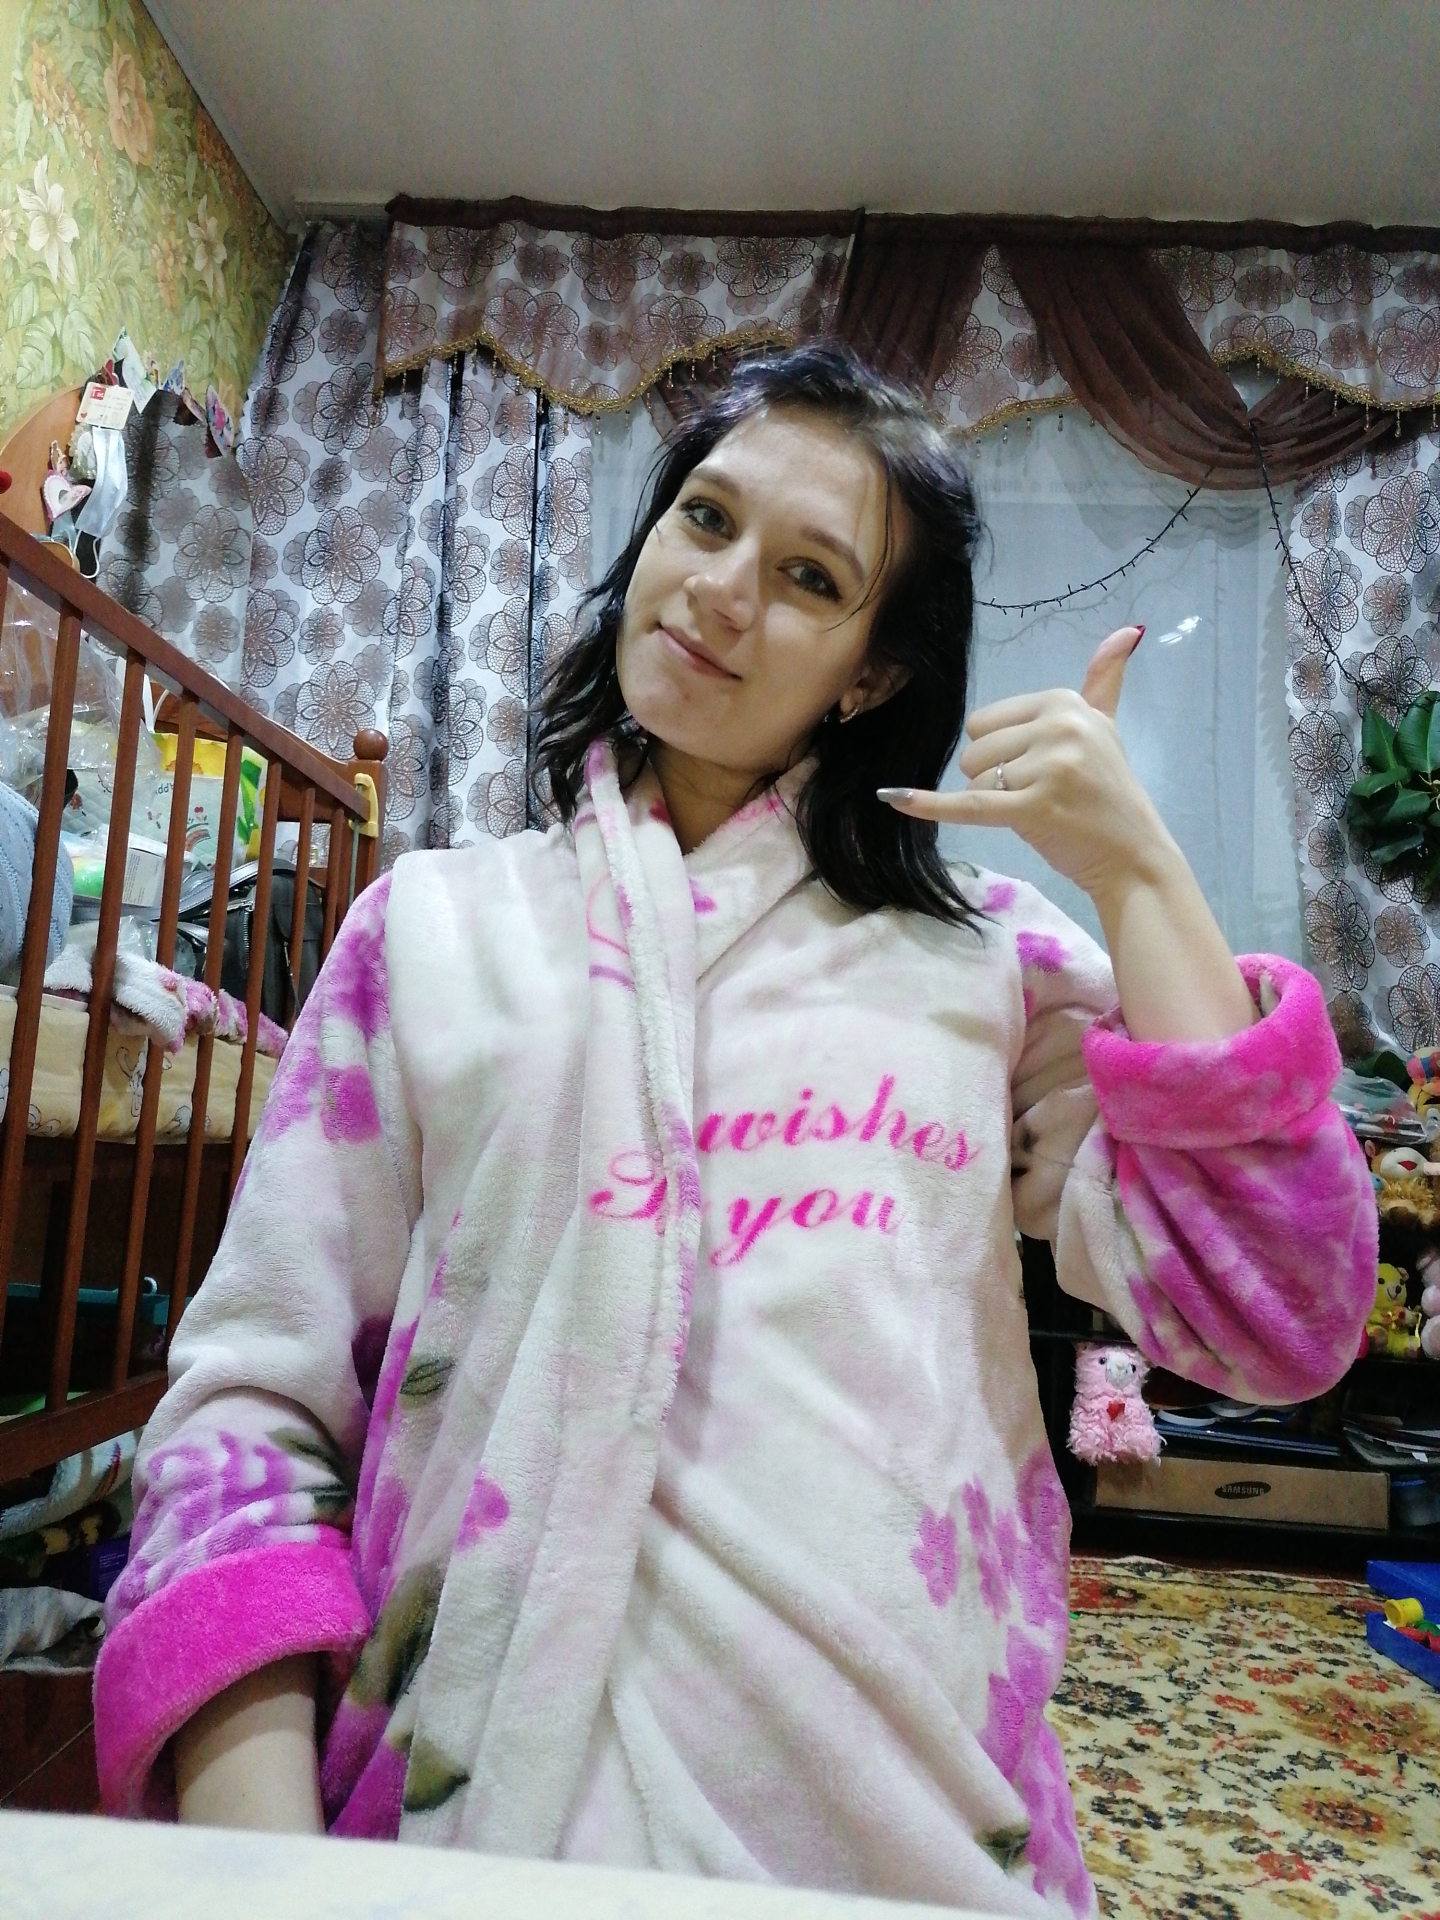
Label: noise